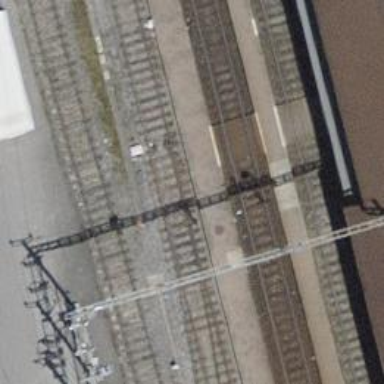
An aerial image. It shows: Railway switch.